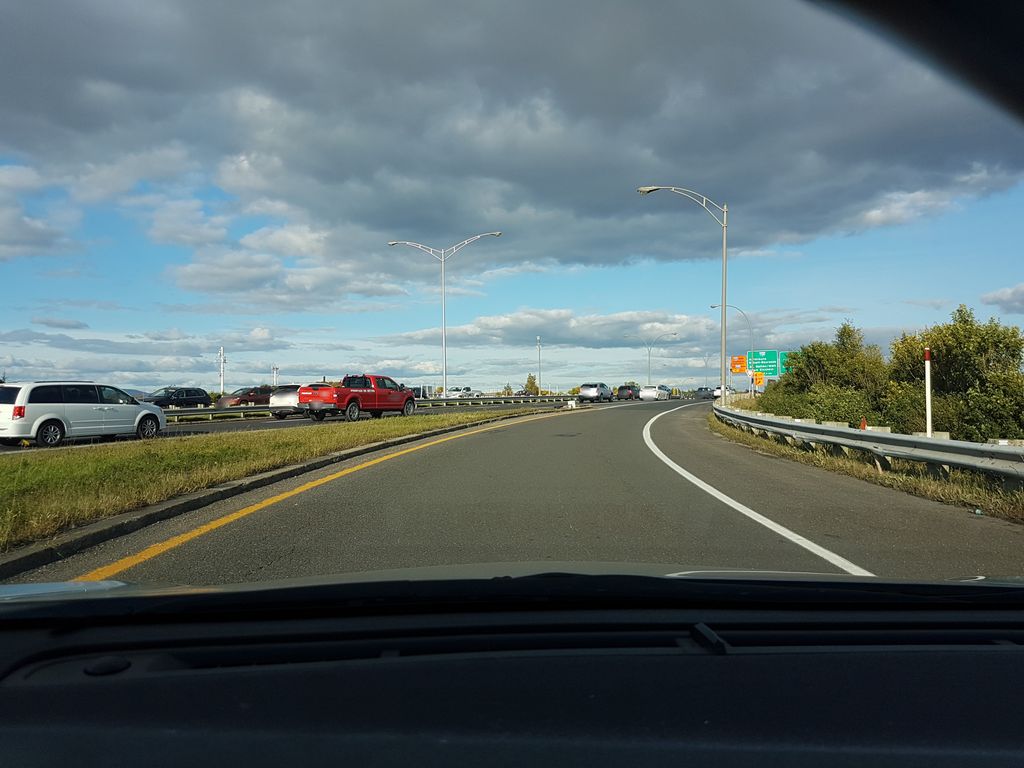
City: quebec_city